Interaction volume radius: 5 \u00c5
Interaction volume height: 20 \u00c5
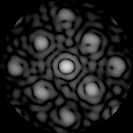
Disorder parameter: 0.2796